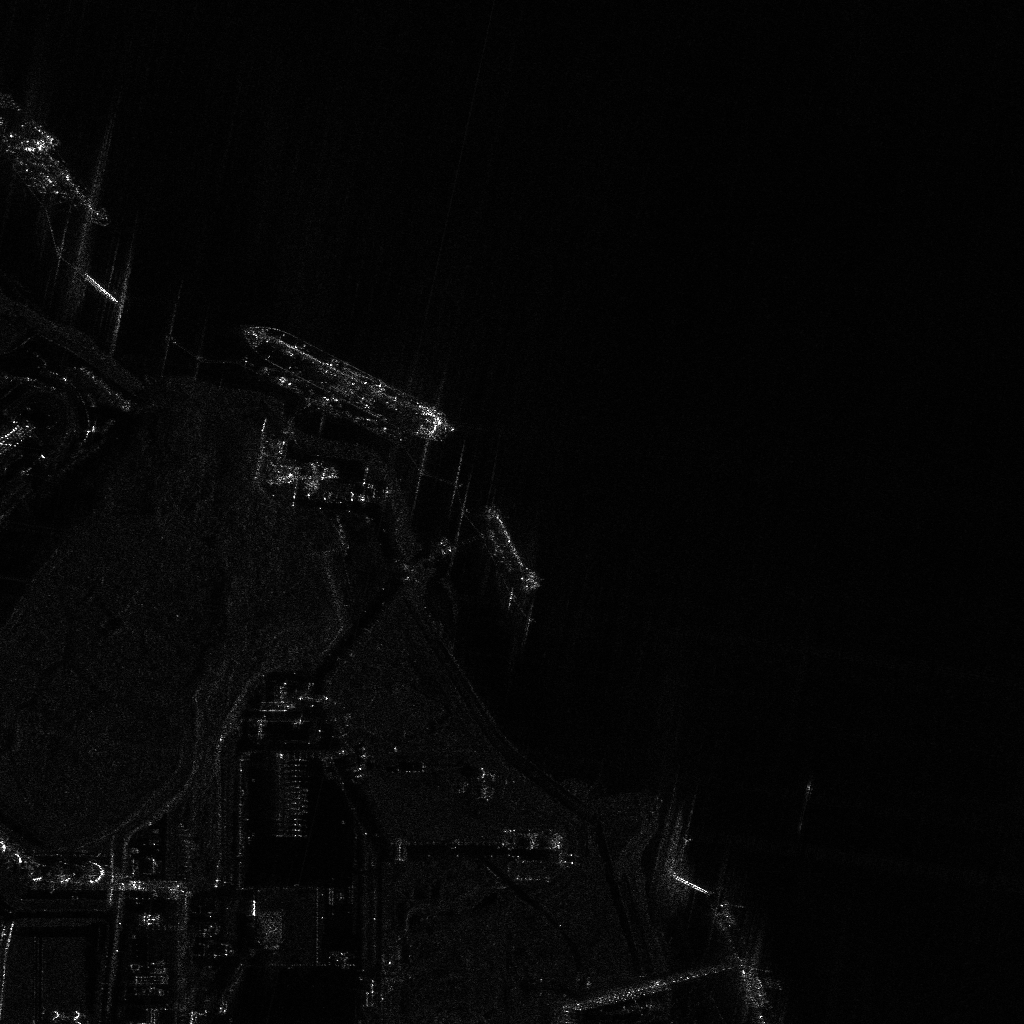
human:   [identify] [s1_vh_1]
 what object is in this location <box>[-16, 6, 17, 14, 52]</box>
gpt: <ref>1 large ore-oil at the top left</ref>